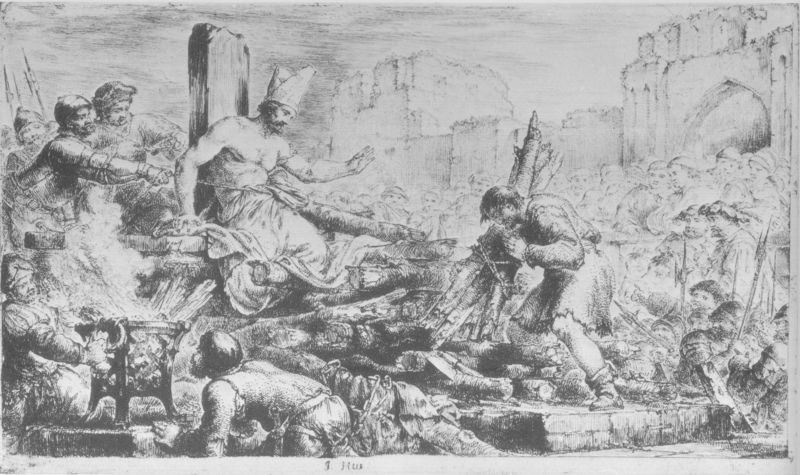
Titel: Johannes Hus auf dem Scheiterhaufen
Künstler: Bernhard Rode
Standort: Kiel
Institution: Kunsthalle zu Kiel der Christian-Albrechts-Universität
Schlagwörter: dunkel, felsen, feuer, gott, himmel, kampf, mann, schatten, weiß, menschen, stadt, geste, grau, hintergrund, holz, kopfbedeckungen, licht, männer, schwarz, stuhl, szene, säule, zeichnung, gebäude, haus, schloss, leute, menge, bart, gericht, mütze, mützen, wand, architektur, diener, hinrichtung, mensch, stein, tod, bild, signatur, pfähle, kirche, geistlicher, gewand, kelch, krone, engel, krug, vase, beine, fesseln, topf, papier, ansicht, bogen, zuschauer, berge, mauer, grafik, graphik, schichten, signiert, arbeiter, rundbogen, krieg, treppe, arch, architecture, bischof, bishop, chair, crowd, crown, fight, hat, king, könig, lanze, men, papst, people, pope, priest, soldaten, soldier, soldiers, sword, thron, throne, white, black, group, wall, pot, stufe, stufen, liegend, bauer, tor, eingang, ruine, burg, kreuz, torbogen, brennen, flammen, pfahl, kohle, seil, festung, druck, druckgrafik, radierung, stich, häscher, raub, säbel, waffen, soldat, strafe, volk, bleistift, schachtel, ruinen, stiefel, herrscher, menschenmenge, armee, schaulustige, bleistiftzeichnung, stadttor, prister, wood, smoke, jesus, mauern, floss, man, naked, ermordung, krieger, priester, building, hellebarde, verbeugen, stadtmauer, lanzen, mitra, mönche, tiara, armor, uniform, märtyrer, speer, speere, hörner, kirchlich, meute, drawing, kupferstich, black and white, turban, ruin, ruins, etching, hats, sketch, battle, beard, martyr, petrus, saint, sklaven, faces, step, abbildung, rope, herscher, scene, town, love, pusten, city, human, ancient, arms, pflock, fort, rome, hadrian, richten, walls, gate, öffentlich, burgmauer, verbrennung, urteil, medieval, christ, martyrium, bajonett, rost, fire, bare, massen, crucifix, thronen, folter, marter, gefesselt, verbrennen, köni, scheiterhaufen, work, working, pointing, hus, burning, flames, humans, lazerus, bischofsmütze, worker, prometheus, untertanen, mosche, fesselung, gesture, pray, arrow, bow, pfal, zeichungn, ceremony, leber, hate, sacrifice, execution, logs, brazier, chain, beards, entfachen, mithra, tortur, grill, slaves, torture, drwaing, weapons, stake, mitre, burned, tied, burnt, es, hatred, bound, scheiterhauden, feuerkorb, kohlebecken, tying, sward, kinghts, pontius pilate, sampson, burtning, matyr, lauentius, pyre, bq, city', brassier, bq1